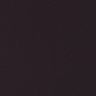
Metastatic tissue present: no